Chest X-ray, PA view. Patient: 51 years old, sex M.
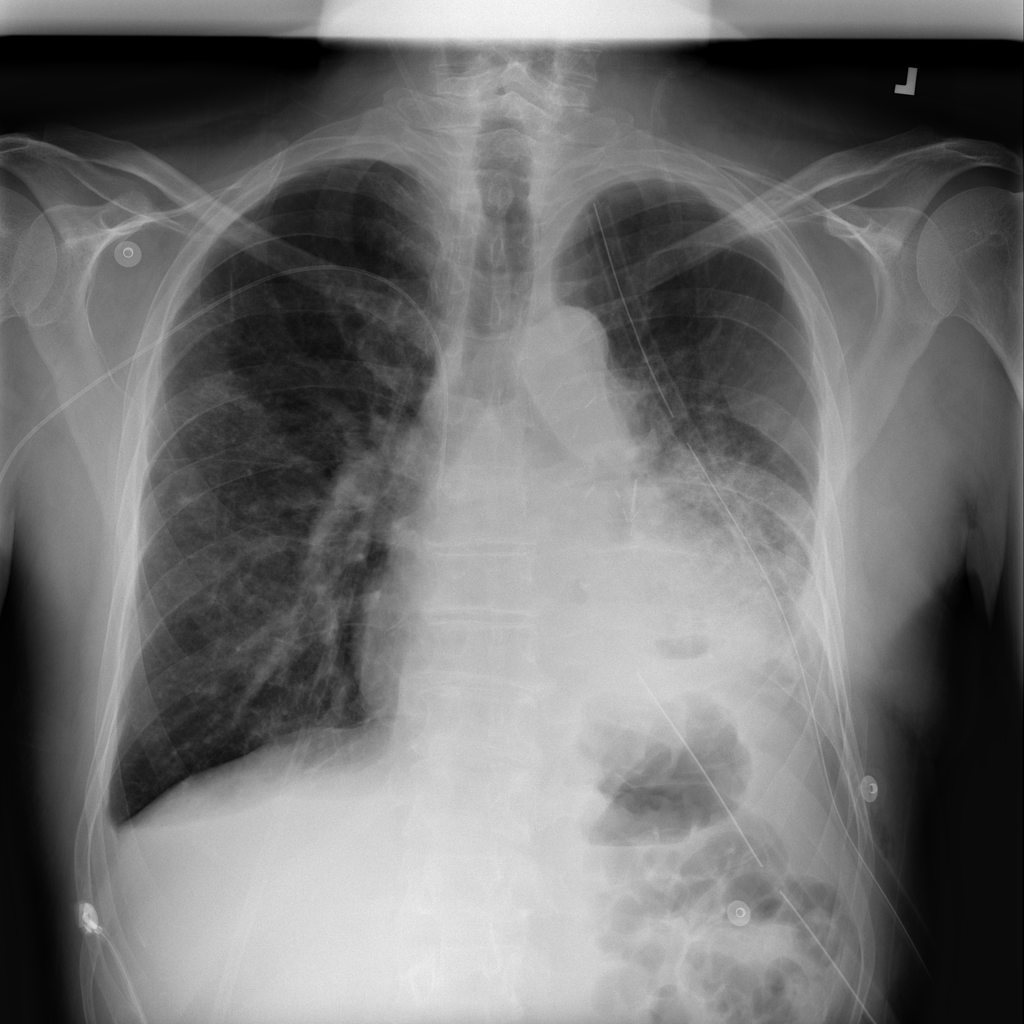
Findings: Consolidation